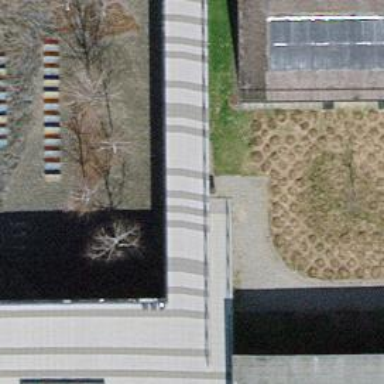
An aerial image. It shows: Retaining wall.